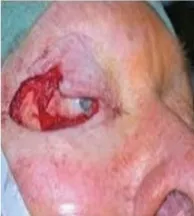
B) The surgical defect after resection of the mass with frozen section control of the margins.
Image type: medical_photograph (skin_photograph)